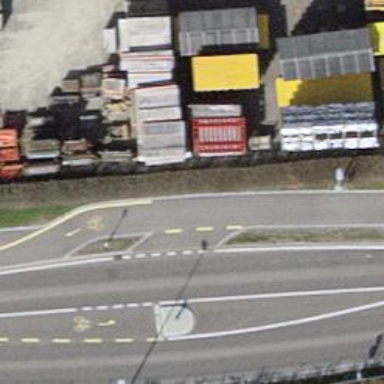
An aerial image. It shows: Cycleway.